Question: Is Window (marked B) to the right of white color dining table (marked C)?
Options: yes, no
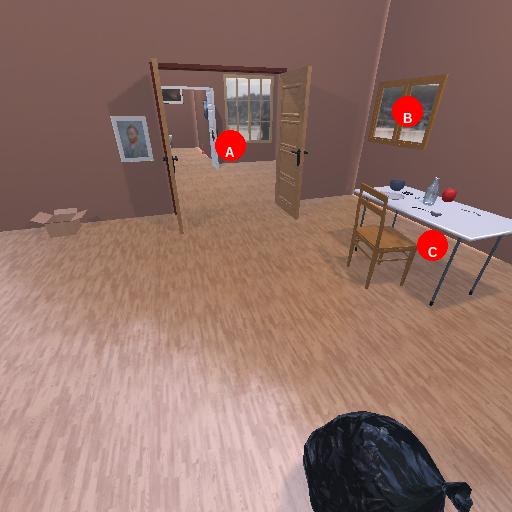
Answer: yes